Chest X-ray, PA view. Patient: 20 years old, sex M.
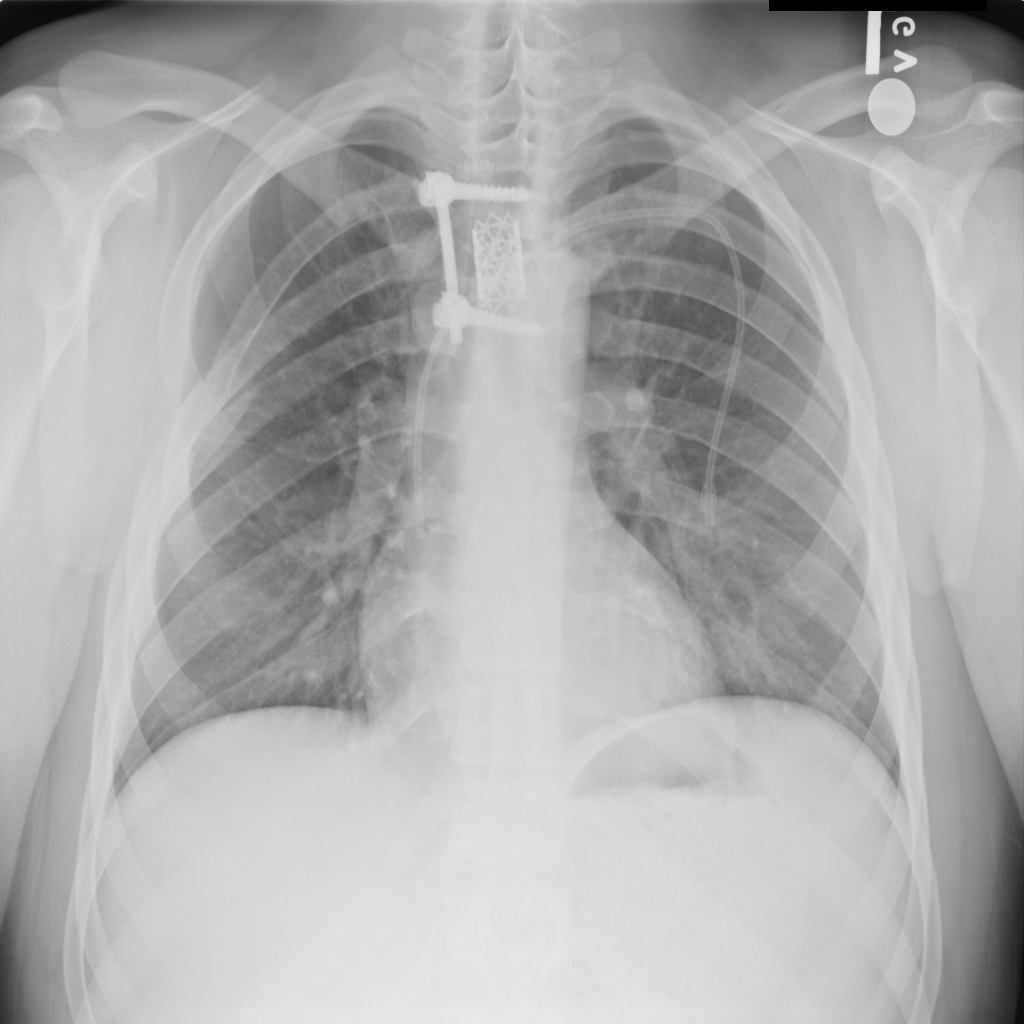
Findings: No Finding